Question: After spending the last couple days searching, I'm officially stuck. I'm working on a binding an object to the Telerik MVC 3 Grid, but the catch is that it needs to have dynamically created columns (not auto generated). Three of the columns are known, the others are unknown, and this is the tricky part. Basically, it can be like these examples:
KnownColumn1 | KnownColumn2 | UnknownColumn1 | KnownColumn3
KnownColumn1 | KnownColumn2 | UnknownColumn1 | UnknownColumn2 | UnknownColumn3 | KnownColumn3
etc.
Because I'm putting the unknown columns in a list (I've tried a dictionary too so I can get the column names), this has complicated things for me when binding. My code is below:
Model (There can be zero to hundreds of rows, but this model is in a view model of type List, there can also be 0 to 20 plus columns that are dynamically added)
'''
public class VendorPaymentsGLAccount
{
public string GeneralLedgerAccountNumber { get; set; }
public string GeneralLedgerAccountName { get; set; }
public string DisplayName { get { return string.Format("{0} - {1}", GeneralLedgerAccountNumber, GeneralLedgerAccountName); } }
public Dictionary<string, double> MonthAmount { get; set; }
public double Total { get { return MonthAmount.Sum(x => x.Value); } }
public List<string> Columns { get; set; }
public List<double> Amounts { get; set; }
public VendorPaymentsGLAccount() { }
}
'''
View (The section that's commented out was trying to use the dictionary)
'''
<fieldset>
<legend>General Ledger Account Spend History</legend>
@if (Model.VendorPaymentsGLAccounts != null)
{
<br />
@(Html.Telerik().Grid(Model.VendorPaymentsGLAccounts)
.Name("Grid")
.Columns(columns =>
{
columns.Bound(gl => gl.DisplayName).Title("General Ledger Account").Width(200).Filterable(false).Sortable(false);
//foreach (var month in Model.VendorPaymentsGLAccounts[0].MonthAmount)
//{
// //columns.Bound(gl => gl.MonthAmount[month.Key.ToString()].ToString()).Title(month.Key.ToString()).Width(100).Filterable(false).Sortable(false);
// //columns.Template(v => Html.ActionLink(v.VoucherID, "VoucherSummary", new { id = v.VoucherID, bu = v.BusinessUnitID, dtt = v.InvoiceDate.Ticks })).Title("Voucher").Width(100);
// columns.Template(gl => Html.ActionLink(gl.MonthAmount[month.Key.ToString()].ToString(), "VoucherSummary")).Title(month.Key.ToString()).Width(100);
//}
for (int i = 1; i <= (Model.VendorPaymentsGLAccounts[0].Columns.Count() - 1); i++)
{
string colTemp = Model.VendorPaymentsGLAccounts[0].Columns[i - 1];
columns.Template(gl => gl.Amounts[i - 1]).Title(colTemp).Width(100);
}
columns.Template(gl => String.Format("{0:C}", gl.Total)).Title("Total");
})
.Sortable()
.Pageable()
.Filterable()
.Footer(true))
}
else
{
<br />
@:There are no records that match your selected criteria.
}
</fieldset>
'''
Using the dictionary approach, I was able to get the columns generated correctly with the right header text, but the values for the columns (in my testing there were only 2 columns) were the same. Can anyone help with this? This seems to be an oddball issue. Just trying to figure out how to do this correctly.
Update: Here is a screen shot using the dictionary approach that shows the issue. The column headings are correct, but the values are the same for both of the dynamic columns.

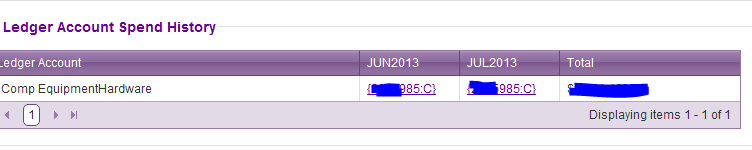
Answer: Using dynamically defined columns with the Telerik grid control can be tricky. But in your case, it's mainly a typical pitfall of closures.
In the following loop, the compiler will bind each instance of 'gl => gl.Amounts[i - 1]' to the variable 'i' and evaluate it later:
'''
for (int i = 1; i <= (Model.VendorPaymentsGLAccounts[0].Columns.Count() - 1); i++)
{
string colTemp = Model.VendorPaymentsGLAccounts[0].Columns[i - 1];
columns.Template(gl => gl.Amounts[i - 1]).Title(colTemp).Width(100);
}
'''
In fact, it's evaluated after the loop has finished. So 'i' will always have the value that lead to the completion of the loop.
The fix is to use a temporary variable:
'''
for (int i = 1; i <= (Model.VendorPaymentsGLAccounts[0].Columns.Count() - 1); i++)
{
string colTemp = Model.VendorPaymentsGLAccounts[0].Columns[i - 1];
int columnIndex = i - 1;
columns.Template(gl => gl.Amounts[columnIndex]).Title(colTemp).Width(100);
}
'''